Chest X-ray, PA view. Patient: 72 years old, sex F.
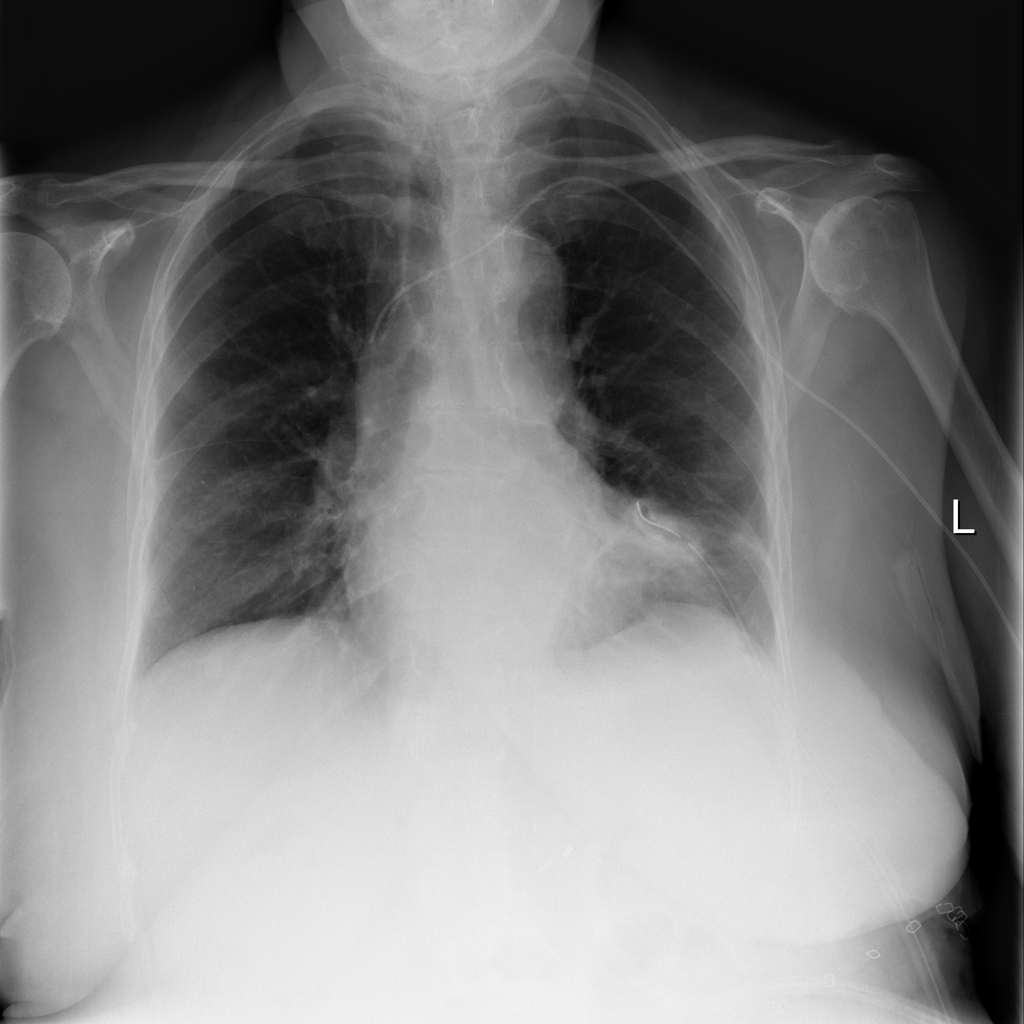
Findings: No Finding